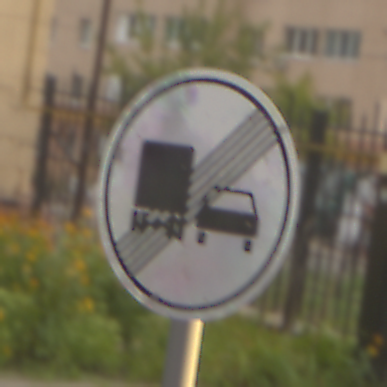
Verkehrszeichen: EndeUeberholverbotKraftfahrzeuge
Umgebung: Outdoor, Urban
Tageszeit: MorningAfternoon
Wetter: Overcast
Licht: Natural
Jahreszeit: NotSpecified
Kontrast: LowContrast